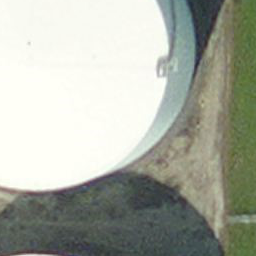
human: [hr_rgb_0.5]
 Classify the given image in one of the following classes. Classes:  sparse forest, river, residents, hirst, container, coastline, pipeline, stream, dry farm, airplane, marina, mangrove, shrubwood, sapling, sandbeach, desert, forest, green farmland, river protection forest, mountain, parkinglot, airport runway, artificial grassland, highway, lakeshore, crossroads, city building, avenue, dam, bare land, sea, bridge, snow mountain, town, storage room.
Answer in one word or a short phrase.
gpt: storage room